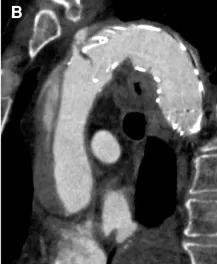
CTA after TEVAR and consecutive retrograde ATAAD. (B) Dissection involving the ascending aorta and the aortic arch.
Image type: radiology (ct)